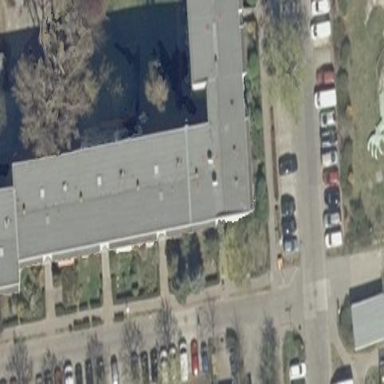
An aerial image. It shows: Apartment building with flat roof.